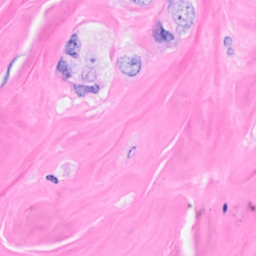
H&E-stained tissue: Breast